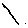
Label: line